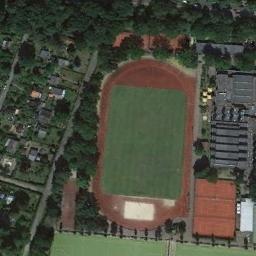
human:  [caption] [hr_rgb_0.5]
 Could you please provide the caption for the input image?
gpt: There are many buildings next to the ground track field .

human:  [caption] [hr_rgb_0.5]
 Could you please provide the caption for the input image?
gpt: A track and field is built in the middle of a residential area, Surrounded by a lot of vegetation .

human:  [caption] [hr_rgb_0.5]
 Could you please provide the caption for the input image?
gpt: The ground track field is surrounded by some trees and houses arranged neatly and three badminton courts are next to the ground track field .

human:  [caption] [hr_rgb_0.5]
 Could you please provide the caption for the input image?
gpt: Part of the track is not covered with green .

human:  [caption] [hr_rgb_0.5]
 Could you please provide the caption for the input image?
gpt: There are some green trees around the ground track field with a red track .